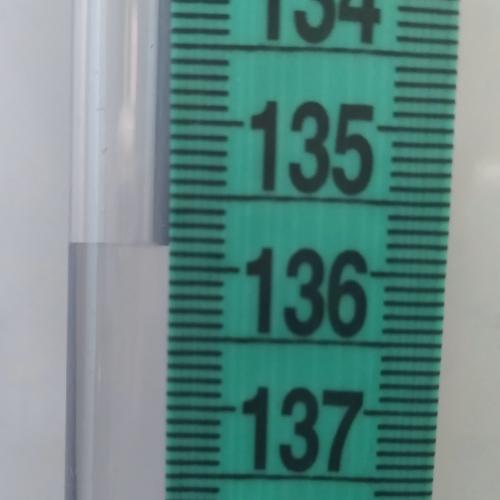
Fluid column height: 135.9 cm